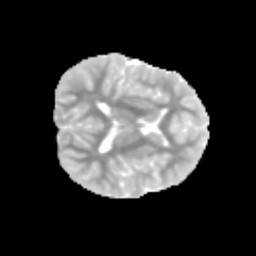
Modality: MD
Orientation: axial
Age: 9
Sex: male
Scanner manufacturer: siemens
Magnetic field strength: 3 T
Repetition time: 3.8 s
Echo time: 0.07 s